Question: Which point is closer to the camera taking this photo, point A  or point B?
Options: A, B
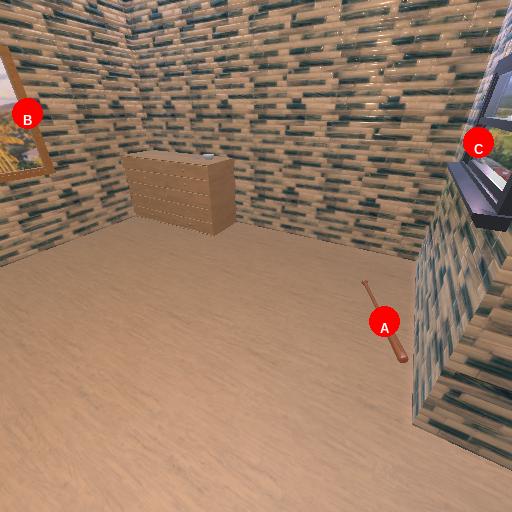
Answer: A